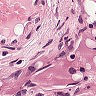
Metastatic tissue present: no